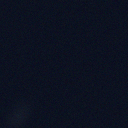
Screen state: off